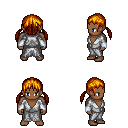
a pixel art fantasy rpg character, male body template, human, dark skin, white robe, white pants, dark blonde twin-tailed hairstyle, white cloth bracers, four views (front, back, left, right), 2x2 character sprite sheet, small pixel art, hard edges, no anti-aliasing